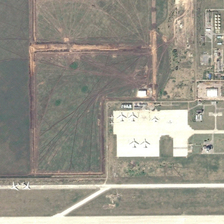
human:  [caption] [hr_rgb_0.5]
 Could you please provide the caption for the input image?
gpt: some planes are parked in an airport .

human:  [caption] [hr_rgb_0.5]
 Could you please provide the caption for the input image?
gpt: some planes are parked in an airport .

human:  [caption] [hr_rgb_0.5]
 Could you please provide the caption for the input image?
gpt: some planes are parked in an airport .

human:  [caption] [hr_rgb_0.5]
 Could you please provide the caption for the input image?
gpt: some planes are parked in an airport .

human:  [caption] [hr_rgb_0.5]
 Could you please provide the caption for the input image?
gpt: some planes are parked in an airport .